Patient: sex M, age 34
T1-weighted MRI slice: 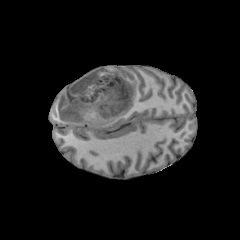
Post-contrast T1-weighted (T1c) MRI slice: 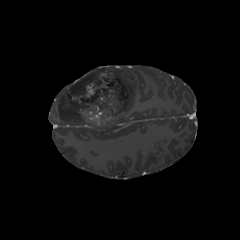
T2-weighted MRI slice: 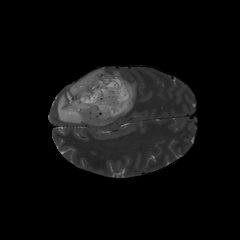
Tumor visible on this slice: yes
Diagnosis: Astrocytoma, IDH-mutant
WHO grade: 4